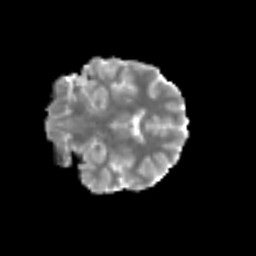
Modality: MD
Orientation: coronal
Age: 49
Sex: female
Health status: ill
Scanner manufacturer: siemens
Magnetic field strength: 3 T
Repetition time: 8.7 s
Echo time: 0.11 s